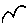
Label: bird